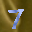
Label: 7